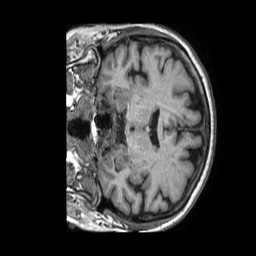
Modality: T1w
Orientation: coronal
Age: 72
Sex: female
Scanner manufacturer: philips
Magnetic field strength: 1.5 T
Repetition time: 0.00707 s
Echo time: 0.003216 s